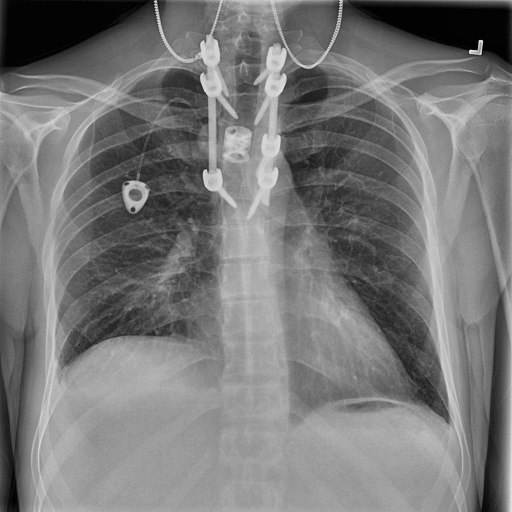
Finding: NORMAL